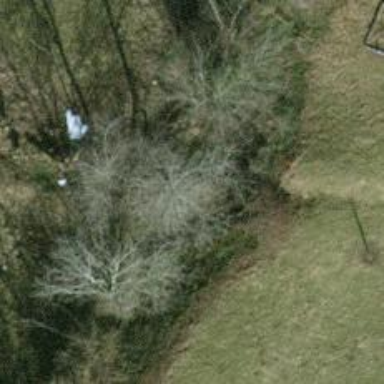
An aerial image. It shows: Hedge acting as barrier.